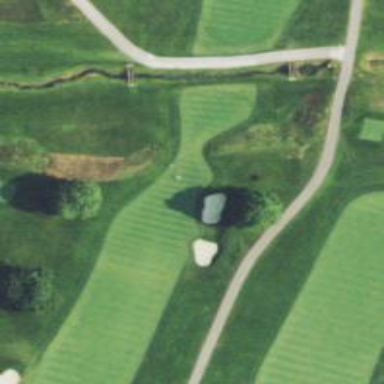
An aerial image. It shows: Golf hole.